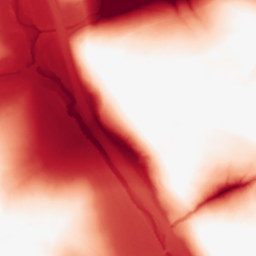
Category: morphological
Decomposition family: tophat
Decomposition parameters: size: 100
mode: black
Upsampling method: cubic_mitchell
Upsampling parameters: scale: 4
Upsampling scale: 4